Question:
I am dealing with the following problem. I am not looking for anyone to provide me a solution i am looking for some guidance to solving this problem. Here is what i have come up with so far.
I have basically tried to first put a ( around values that repeat. However i am getting a out of bounds error. I would really appreciate it if someone can push me towards the right path for coding a small algorithm that would handle this problem.
My code (in progress)
'''
import java.util.Random;
public class Test {
public static void main(String[] args) {
int[] values = { 1, 2, 5, 5, 3, 1, 2, 4, 3, 2, 2, 2, 2, 3, 6, 5, 5, 6,
3, 1 };
boolean inRun = false;
for (int i = 0; i < values.length; i++) {
if (values[i] == values[i + 1] && values[i + 1] < values.length) {
System.out.print("(");
}
System.out.print(values[i]);
}
}
}
'''
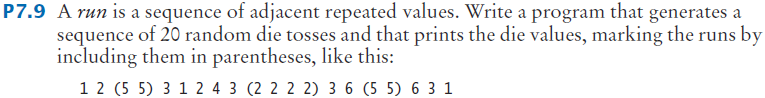
Answer: You need to iterate to all the array and if it found a pair then you iterate it again in a while loop until it find the non pair.
'''
int[] values = { 1, 2, 5, 5, 3, 1, 2, 4, 3, 2, 2, 2, 2, 3, 6, 5, 5, 6, 3, 1 };
boolean inRun = false;
for (int i = 0; i < values.length; i++) {
if (i + 1 < values.length && values[i] == values[i + 1] )
{
System.out.print("(");
while (i + 1 < values.length && values[i] == values[i + 1] )
{
System.out.print(values[i++]);
}
System.out.print(values[i++]);
System.out.print(")");
}
System.out.print(values[i]);
}
'''
'''
12(55)31243(2222)36(55)631
'''